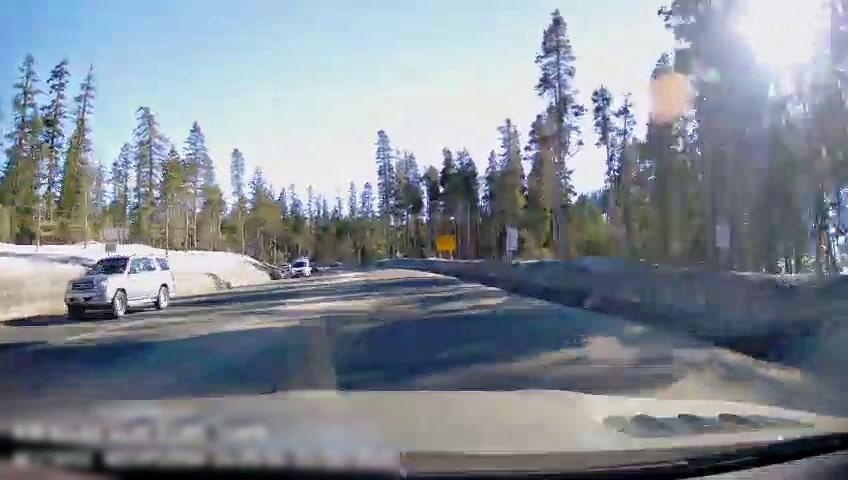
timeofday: Day
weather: Snowy
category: Drivable Space
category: Vehicles | SUV
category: Vehicles | SUV